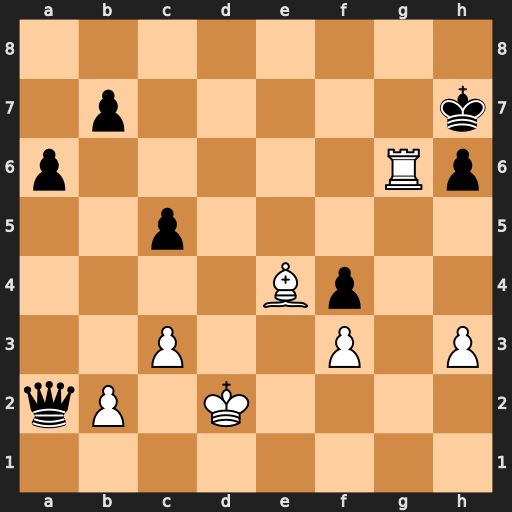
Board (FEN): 8/1p5k/p5Rp/2p5/4Bp2/2P2P1P/qP1K4/8
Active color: w
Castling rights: -
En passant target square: -
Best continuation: Rxa6+ Kh8 Rxa2